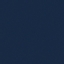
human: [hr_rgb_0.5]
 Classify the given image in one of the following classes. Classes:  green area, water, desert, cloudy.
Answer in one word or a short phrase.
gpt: water